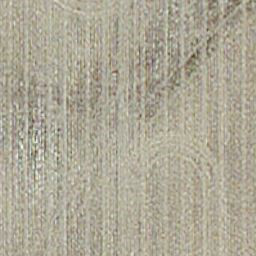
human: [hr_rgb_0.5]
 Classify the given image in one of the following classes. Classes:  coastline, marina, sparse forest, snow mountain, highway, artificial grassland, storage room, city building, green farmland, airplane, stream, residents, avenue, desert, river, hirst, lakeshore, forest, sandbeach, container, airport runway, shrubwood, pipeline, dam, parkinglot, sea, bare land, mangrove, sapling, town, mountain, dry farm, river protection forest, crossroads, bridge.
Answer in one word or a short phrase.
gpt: dry farm